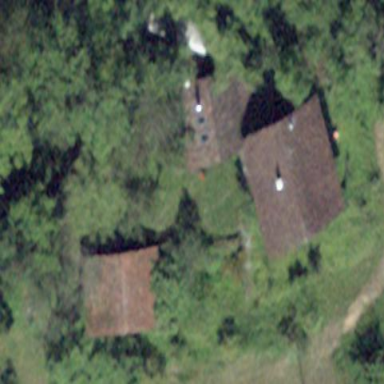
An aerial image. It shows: Farm building.